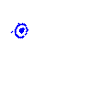
Particle: kaon